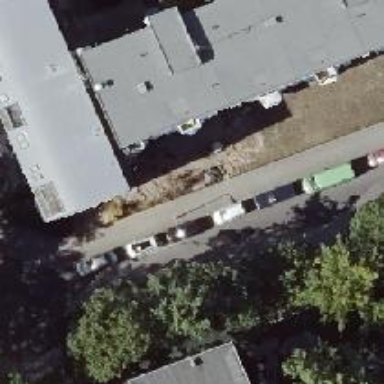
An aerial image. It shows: Residential road with asphalt surface. Both sides have sidewalks.